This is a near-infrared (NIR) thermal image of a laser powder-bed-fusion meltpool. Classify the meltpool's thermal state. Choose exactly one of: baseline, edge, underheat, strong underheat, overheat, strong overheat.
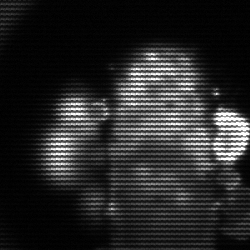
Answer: strong underheat